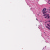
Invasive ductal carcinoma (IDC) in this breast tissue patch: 0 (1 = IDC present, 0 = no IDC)